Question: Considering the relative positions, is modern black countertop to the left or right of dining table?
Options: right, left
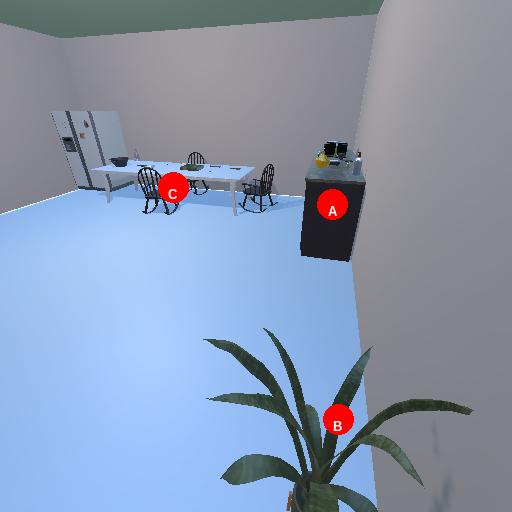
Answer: right